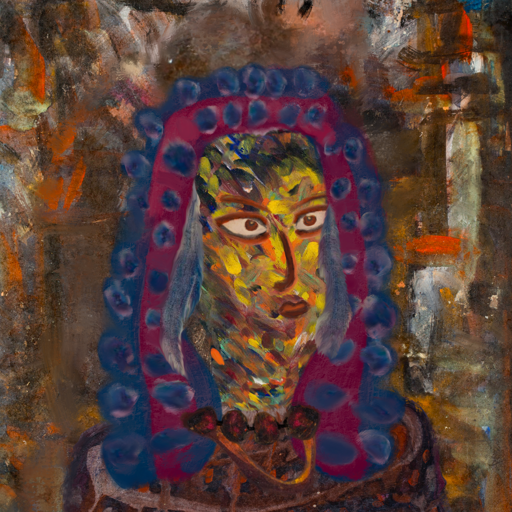
Background: GypsyQueen, Head And Neck Side: An_Impression, Face Side: Roy_Bahadur, Bust: Hypocrite, Hair Side: Hill_Girl, Head Accessory: Blank, Second Necklace: Comrade, Necklace: Mosgoul, Baby: Blank